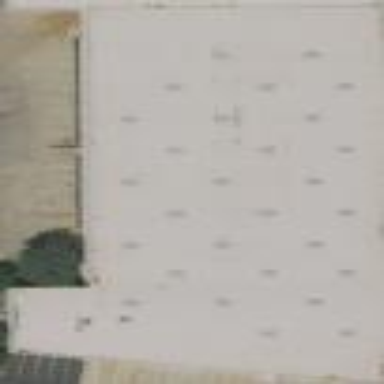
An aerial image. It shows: Warehouse building.